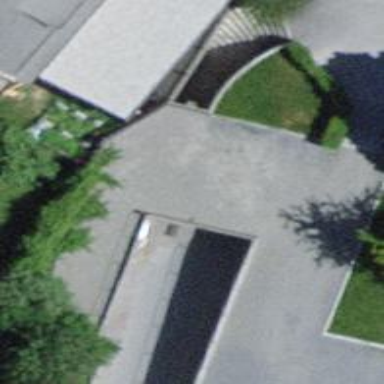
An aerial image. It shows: Parking area with concrete surface.